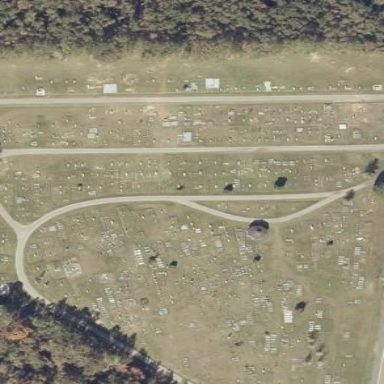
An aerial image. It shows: Cemetery.